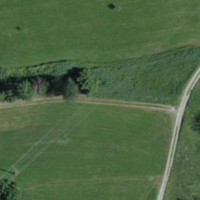
EUNIS habitat code: 23
Species observed at this site:
Cardamine pratensis